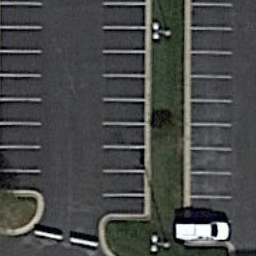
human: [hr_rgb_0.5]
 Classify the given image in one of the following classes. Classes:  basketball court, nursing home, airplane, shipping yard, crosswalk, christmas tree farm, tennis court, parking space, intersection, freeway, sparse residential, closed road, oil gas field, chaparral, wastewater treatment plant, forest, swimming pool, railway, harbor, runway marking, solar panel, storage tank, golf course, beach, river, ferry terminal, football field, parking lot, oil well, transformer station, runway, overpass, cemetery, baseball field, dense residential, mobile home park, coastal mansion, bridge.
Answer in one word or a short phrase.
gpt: parking space